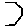
Label: hexagon